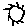
Label: sun